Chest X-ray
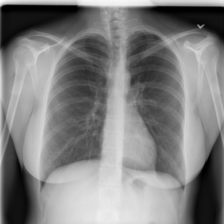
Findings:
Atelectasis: negative
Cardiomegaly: negative
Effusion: negative
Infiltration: negative
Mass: negative
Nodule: negative
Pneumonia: negative
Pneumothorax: negative
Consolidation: negative
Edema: negative
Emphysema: negative
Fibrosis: negative
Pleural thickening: negative
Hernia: negative